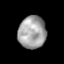
Tissue: prostate
Cell type: Fibroblasts
Senescence score: 0.751
Nuclear area (px): 886
Mean DAPI intensity: 161.018